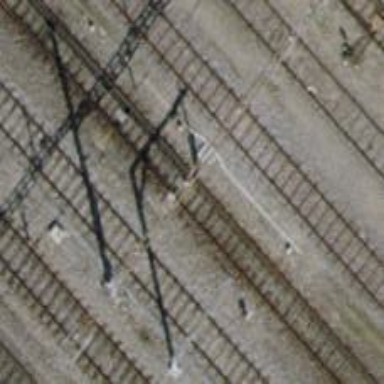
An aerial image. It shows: Railway switch.